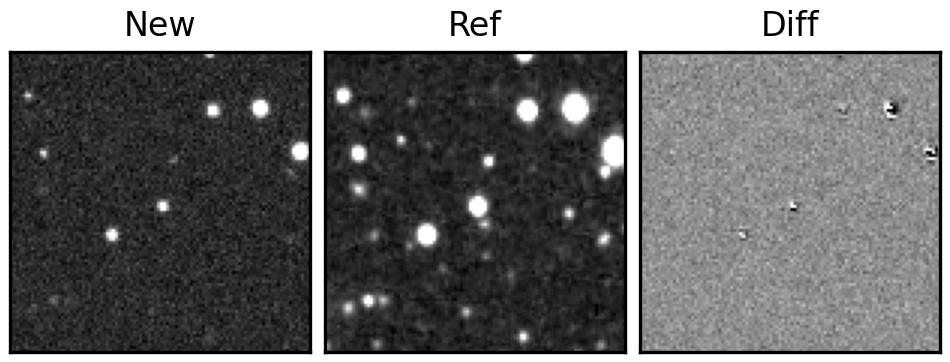
Label: bogus